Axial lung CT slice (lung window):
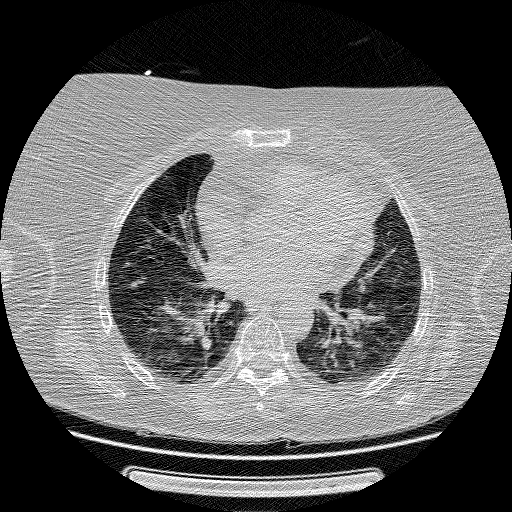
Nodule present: no